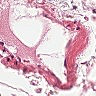
Metastatic tissue present: no